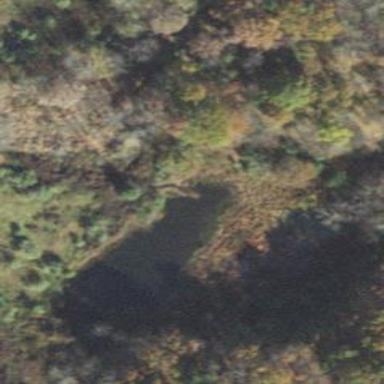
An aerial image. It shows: Peaceful pond surrounded by nature.